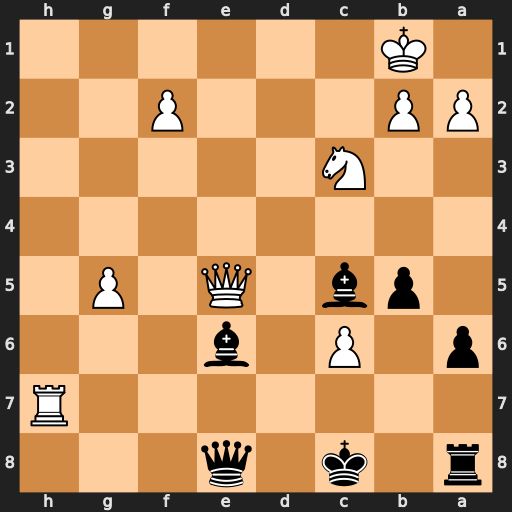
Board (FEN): r1k1q3/7R/p1P1b3/1pb1Q1P1/8/2N5/PP3P2/1K6
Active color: b
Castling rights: -
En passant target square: -
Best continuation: Bxa2+ Kxa2 Qxe5